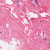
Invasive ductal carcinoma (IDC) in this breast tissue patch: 0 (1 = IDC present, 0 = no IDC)